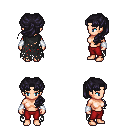
a pixel art fantasy rpg character, female body template, human, light skin, black tattered cape, red pants, raven princess hairstyle, white cloth bracers, four views (front, back, left, right), 2x2 character sprite sheet, small pixel art, hard edges, no anti-aliasing